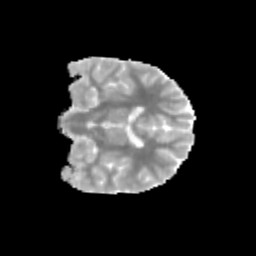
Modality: MD
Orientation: coronal
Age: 12
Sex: male
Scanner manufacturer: siemens
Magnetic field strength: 3 T
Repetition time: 3.8 s
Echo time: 0.07 s